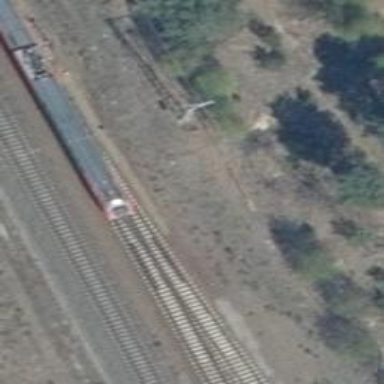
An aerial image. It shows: Railway signal.